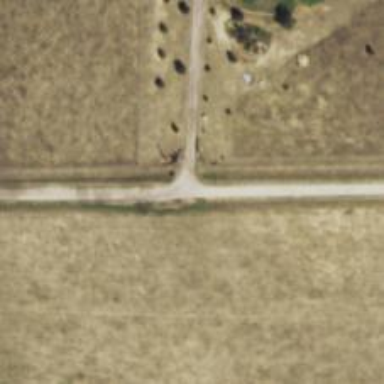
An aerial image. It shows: Driveway leading to service road.